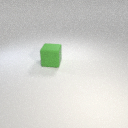
large green rubber cube